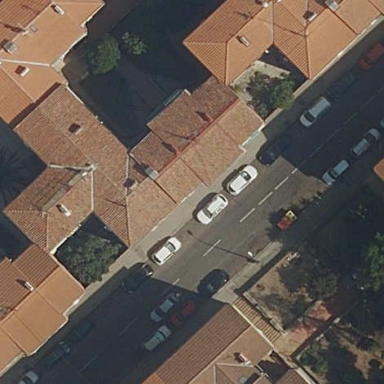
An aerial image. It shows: Hipped roof apartment building.